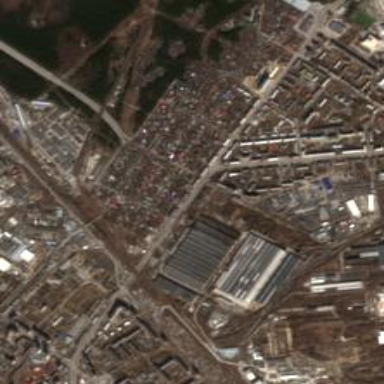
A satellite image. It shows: Industrial area related to gas.